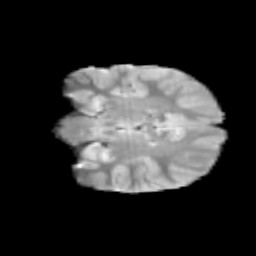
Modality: T2w
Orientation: coronal
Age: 9
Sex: female
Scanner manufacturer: siemens
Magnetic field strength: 3 T
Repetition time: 3.8 s
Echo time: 0.07 s